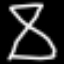
Label: hourglass